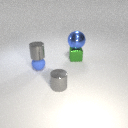
large blue metal sphere above small green metal cube